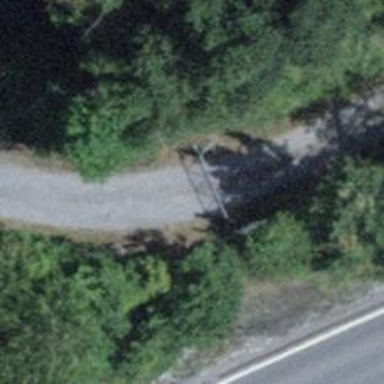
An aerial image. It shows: Swing gate barrier.